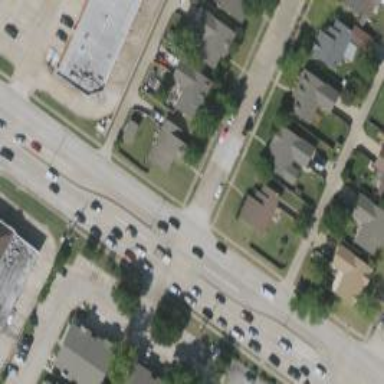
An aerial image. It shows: Secondary road with separate sidewalks.